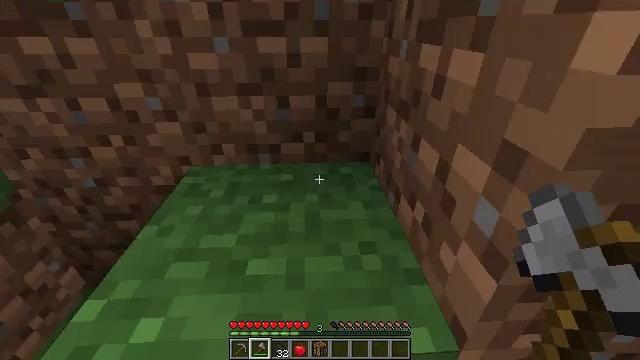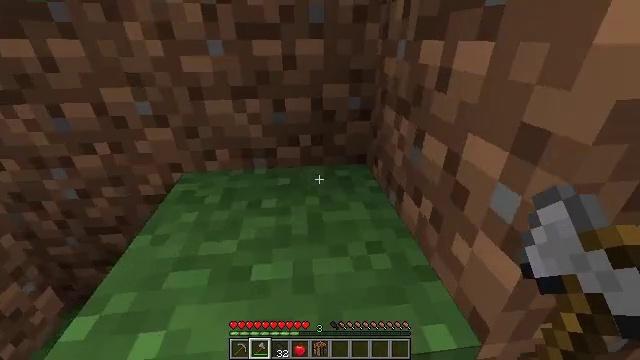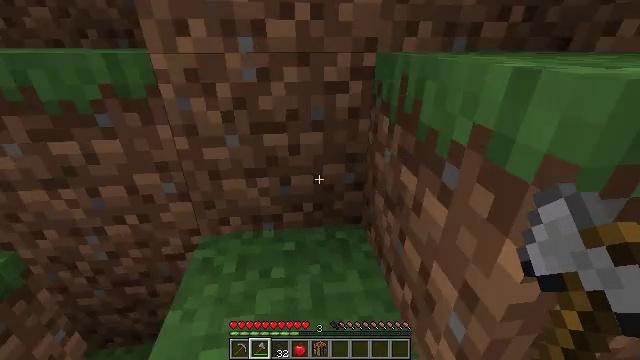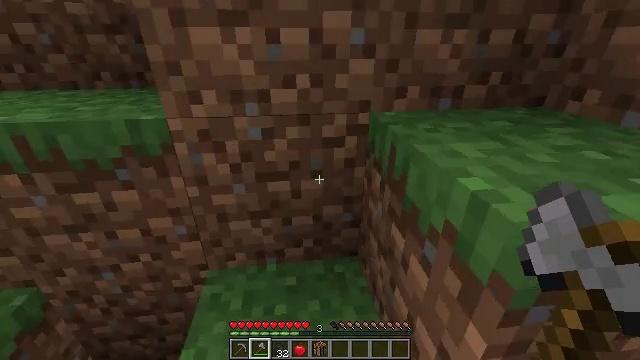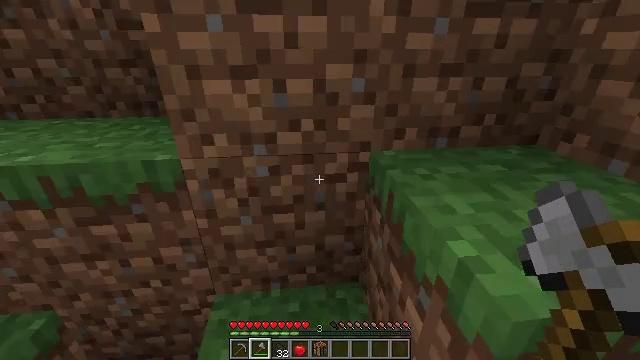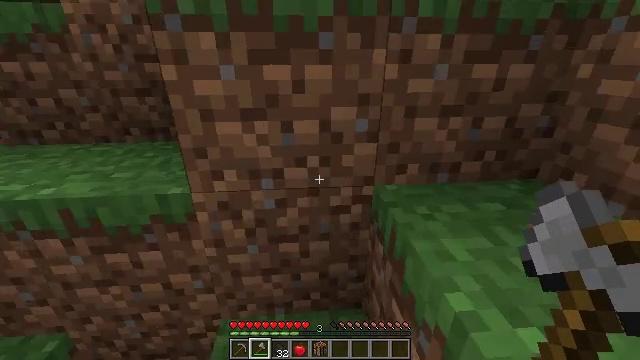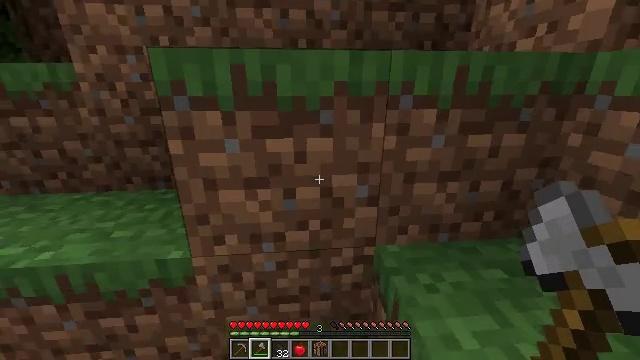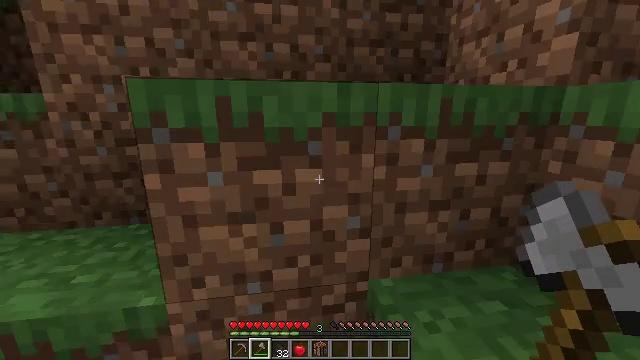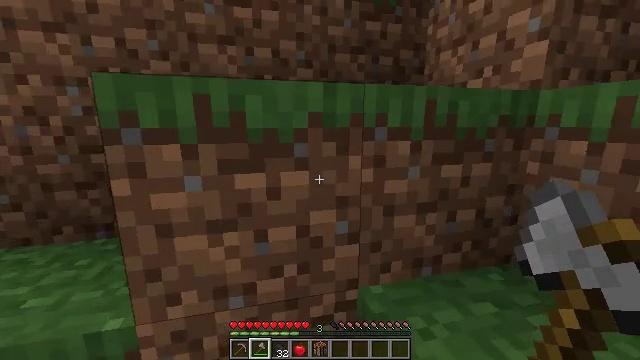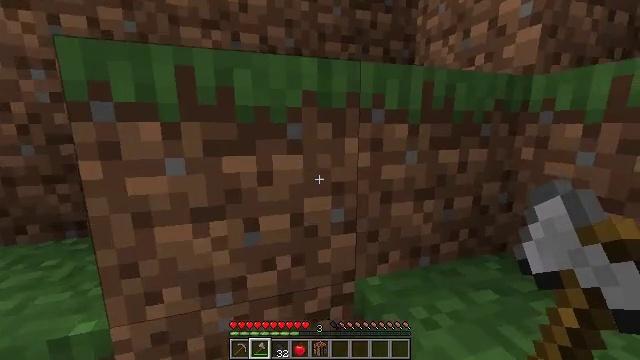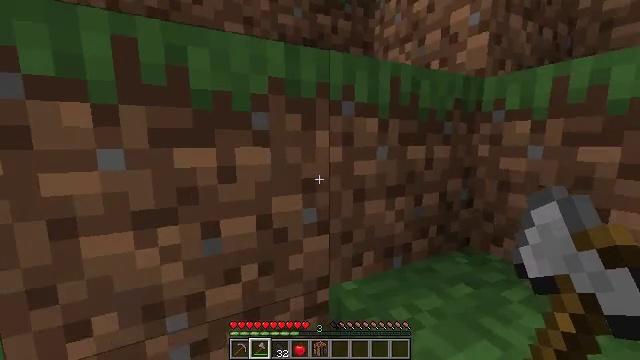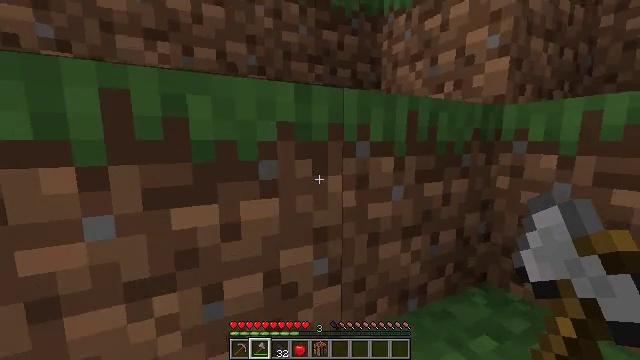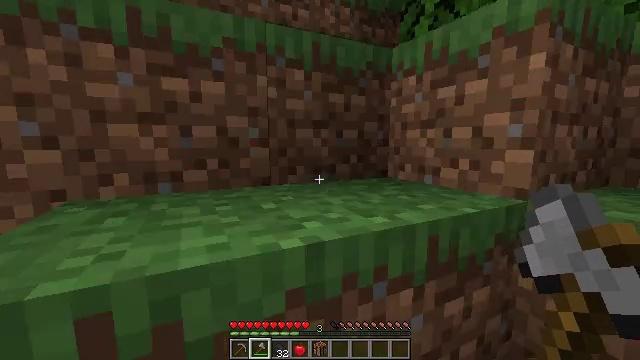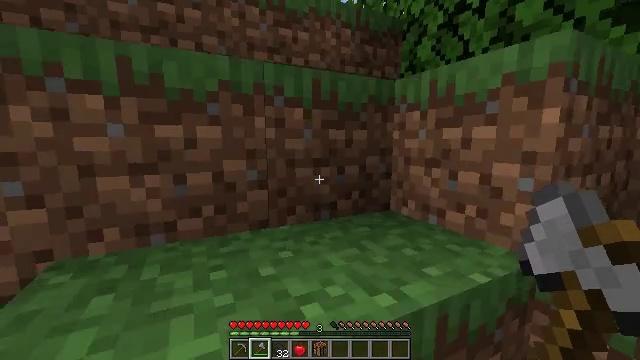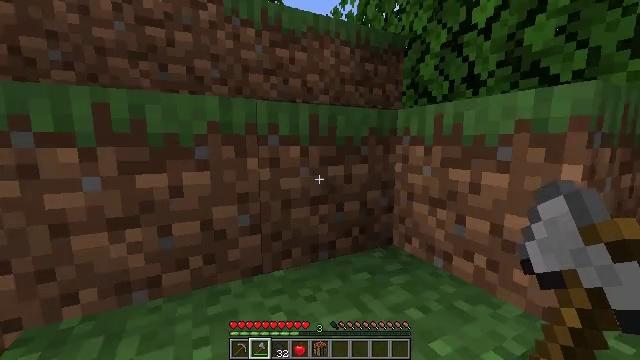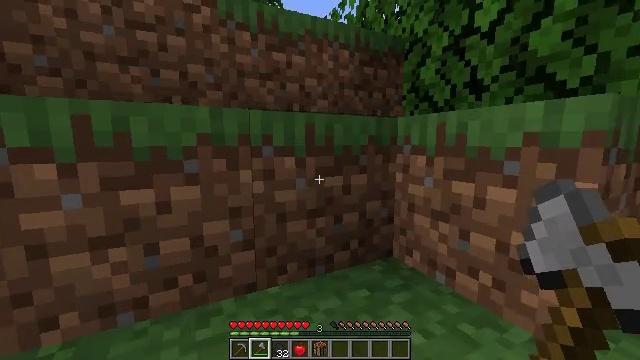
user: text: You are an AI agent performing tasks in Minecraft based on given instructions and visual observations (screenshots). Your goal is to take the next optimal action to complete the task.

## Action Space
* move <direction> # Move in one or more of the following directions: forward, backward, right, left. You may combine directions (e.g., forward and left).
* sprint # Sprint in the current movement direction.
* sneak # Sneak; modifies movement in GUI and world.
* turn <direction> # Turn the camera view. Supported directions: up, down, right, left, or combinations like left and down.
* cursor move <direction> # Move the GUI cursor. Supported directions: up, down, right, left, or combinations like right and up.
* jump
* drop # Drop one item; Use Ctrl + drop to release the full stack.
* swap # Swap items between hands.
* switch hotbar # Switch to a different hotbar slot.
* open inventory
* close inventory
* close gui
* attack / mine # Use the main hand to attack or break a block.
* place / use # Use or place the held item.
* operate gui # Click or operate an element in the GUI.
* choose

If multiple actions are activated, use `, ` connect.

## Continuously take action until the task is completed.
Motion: motion action
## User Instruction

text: Hunt a salmon.
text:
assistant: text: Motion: move forward, turn right and up
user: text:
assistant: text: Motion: move forward, jump
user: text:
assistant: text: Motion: move forward, jump
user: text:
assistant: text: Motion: move forward, turn up, jump
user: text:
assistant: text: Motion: move forward, turn left and up, jump
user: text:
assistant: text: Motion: move forward and move left, turn up, jump
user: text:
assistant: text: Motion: move forward and move left, turn right and up, jump
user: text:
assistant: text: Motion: move forward and move left, turn right and up, jump
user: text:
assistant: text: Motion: move forward, turn right
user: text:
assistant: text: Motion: move forward, turn right and up
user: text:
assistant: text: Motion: move forward, jump
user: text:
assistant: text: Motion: move forward and move right, jump
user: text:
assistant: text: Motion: move forward and move right, jump
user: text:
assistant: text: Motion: move forward and move right, jump
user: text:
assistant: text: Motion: move forward and move right, jump
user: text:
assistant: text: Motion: move forward and move right, turn left
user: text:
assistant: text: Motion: move forward, turn left and up
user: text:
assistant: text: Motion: move forward, turn left and up
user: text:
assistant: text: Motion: move forward, turn left and up, jump
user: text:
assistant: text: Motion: move forward, turn left, jump
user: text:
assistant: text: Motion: move forward, turn left, jump
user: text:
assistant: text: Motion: move forward and move left, turn left, jump
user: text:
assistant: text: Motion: move forward and move left, jump
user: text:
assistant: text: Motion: move forward and move left, jump
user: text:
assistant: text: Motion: move forward
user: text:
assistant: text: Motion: move forward
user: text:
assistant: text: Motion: move forward
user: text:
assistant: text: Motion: move forward, turn right and down
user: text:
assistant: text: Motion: move forward, turn right and down, jump
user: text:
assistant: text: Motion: move forward, turn right and down, jump